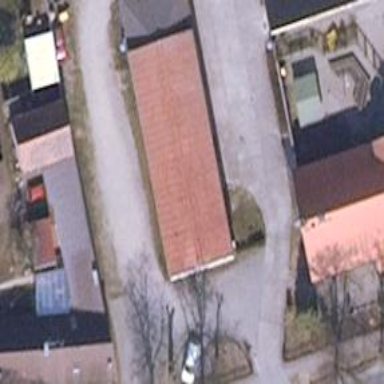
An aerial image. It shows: Fire station.